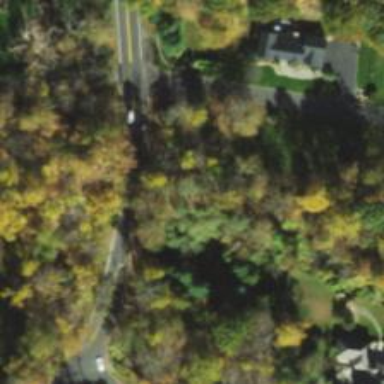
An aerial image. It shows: Tertiary road.